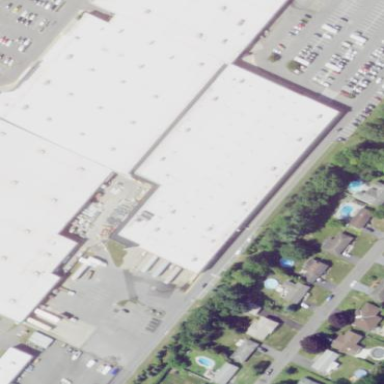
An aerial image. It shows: Retail building that houses wholesale shop.